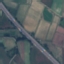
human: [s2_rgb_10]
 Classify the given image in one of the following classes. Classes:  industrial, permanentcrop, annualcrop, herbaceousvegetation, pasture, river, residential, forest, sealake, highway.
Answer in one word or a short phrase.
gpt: Highway